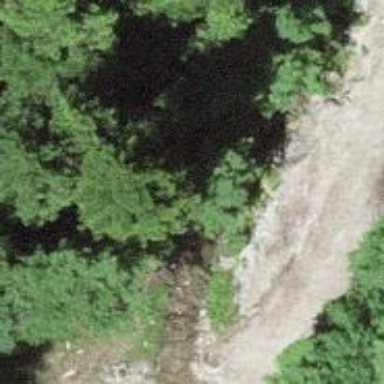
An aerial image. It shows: Culvert tunnel.